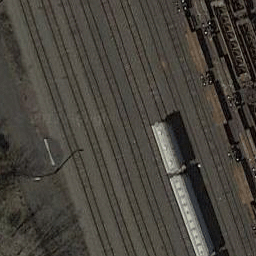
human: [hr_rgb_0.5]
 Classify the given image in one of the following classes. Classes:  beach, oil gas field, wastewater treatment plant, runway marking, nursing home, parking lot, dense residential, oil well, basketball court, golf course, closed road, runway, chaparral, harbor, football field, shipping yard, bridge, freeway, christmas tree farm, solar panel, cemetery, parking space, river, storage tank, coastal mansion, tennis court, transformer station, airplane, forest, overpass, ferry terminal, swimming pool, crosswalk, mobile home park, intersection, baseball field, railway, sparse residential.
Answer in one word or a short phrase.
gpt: railway